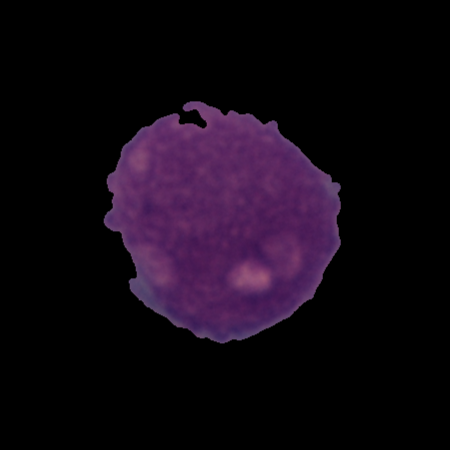
Label: cancer